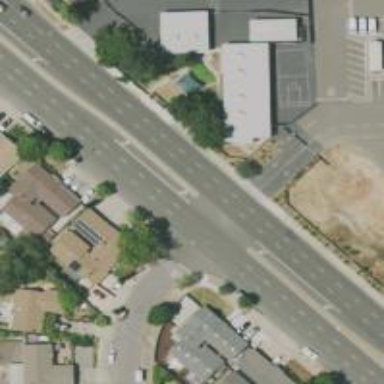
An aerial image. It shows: Primary highway with separate sidewalk.